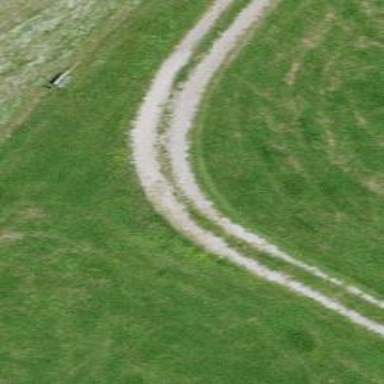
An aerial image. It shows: Track with very rough surface.